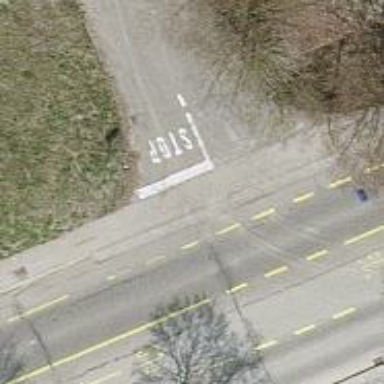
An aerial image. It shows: Sidewalk along the footway.